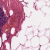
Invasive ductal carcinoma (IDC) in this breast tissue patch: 0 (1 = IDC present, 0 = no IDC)